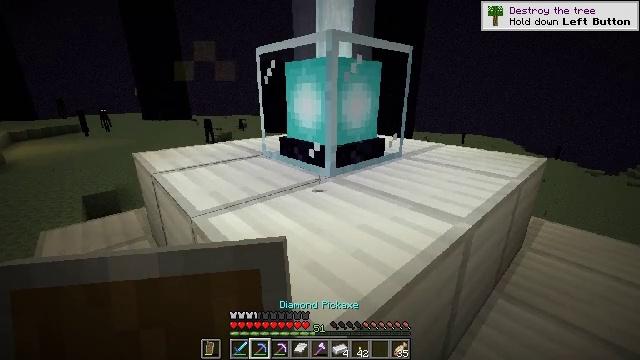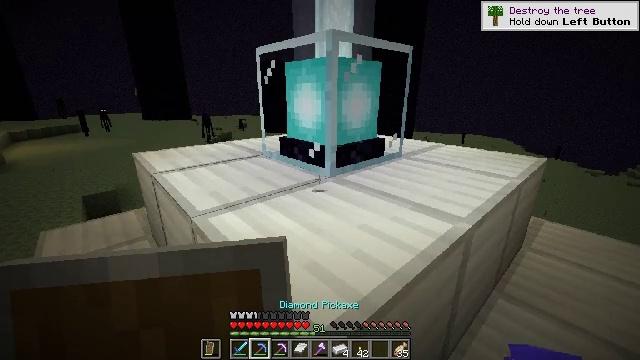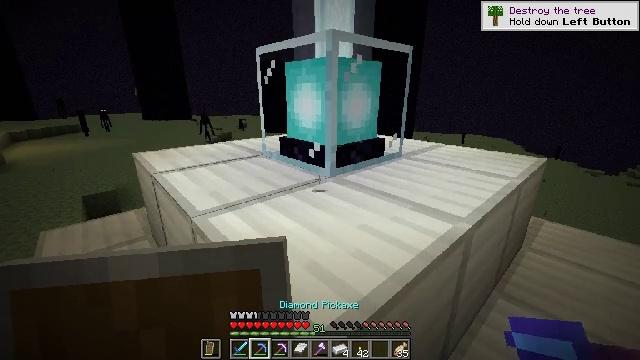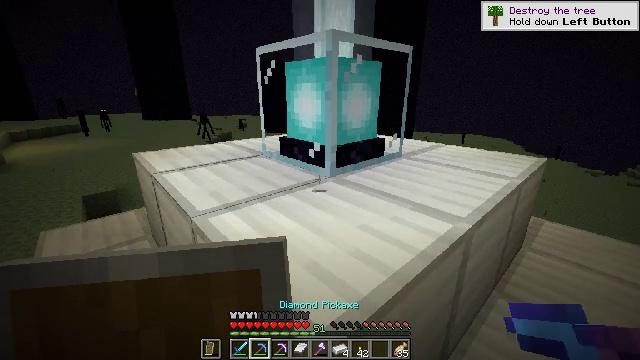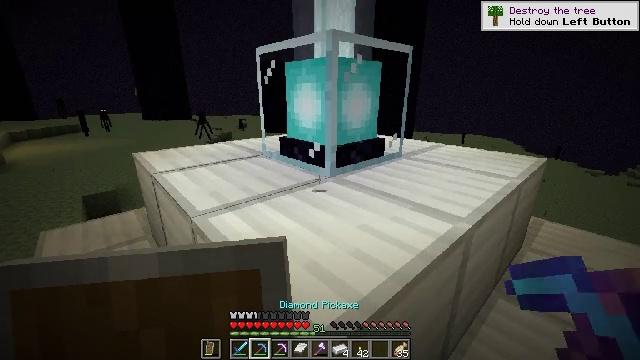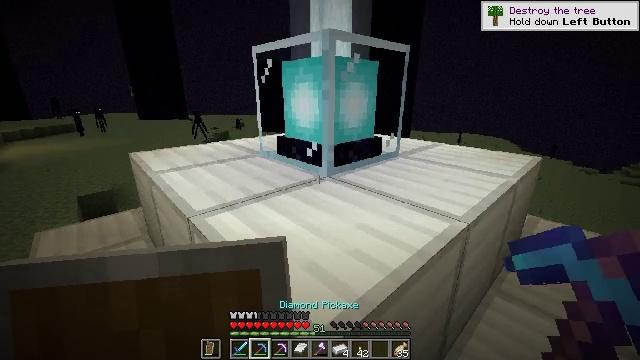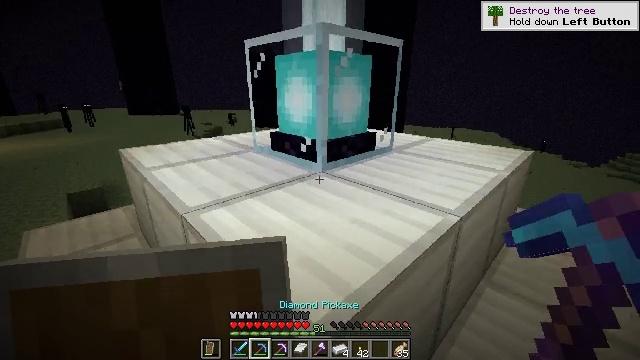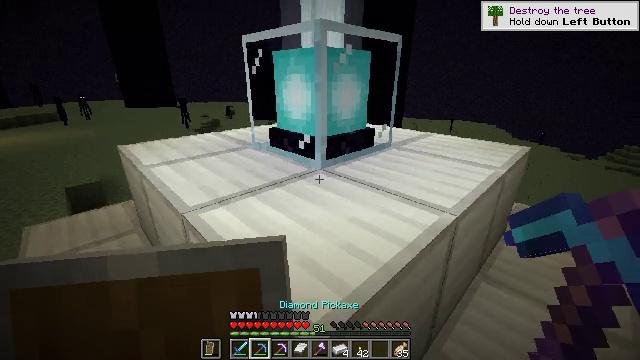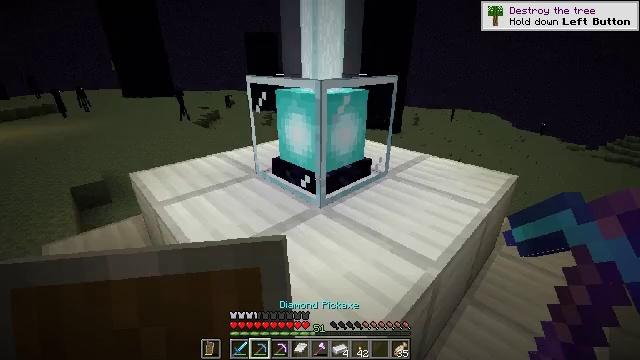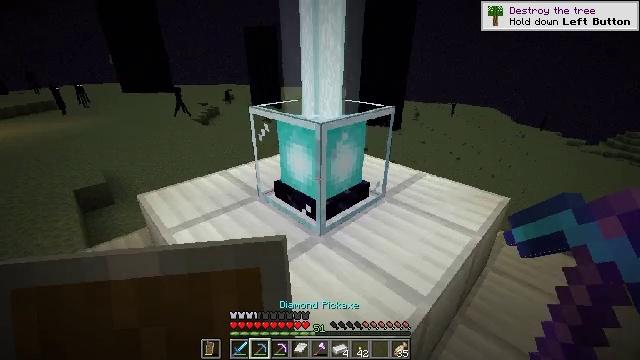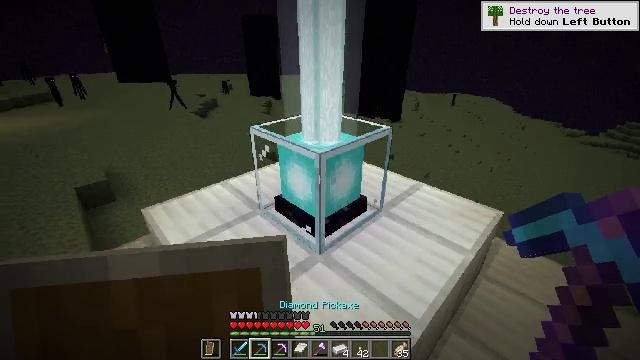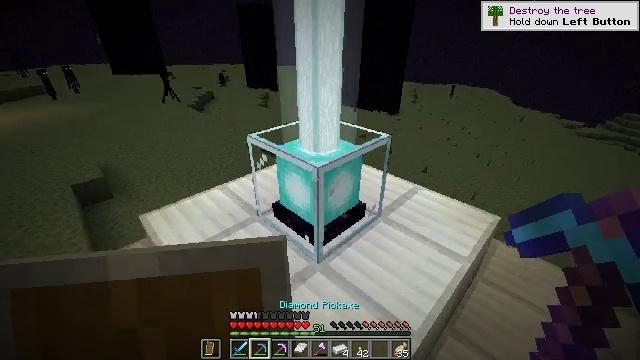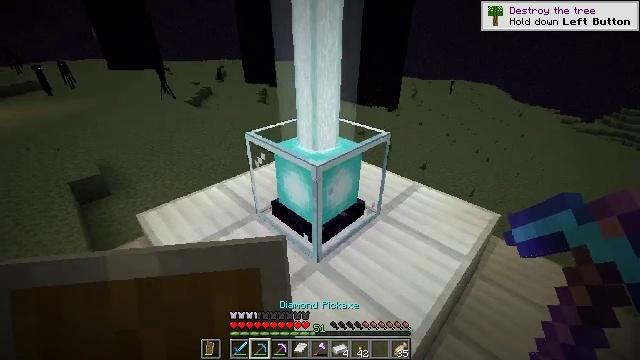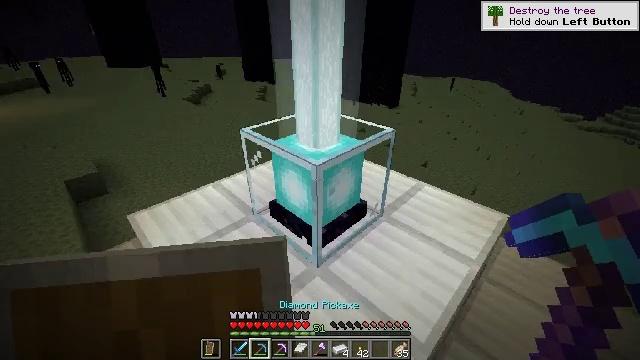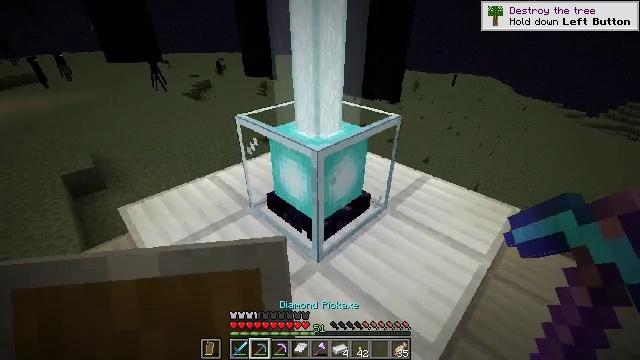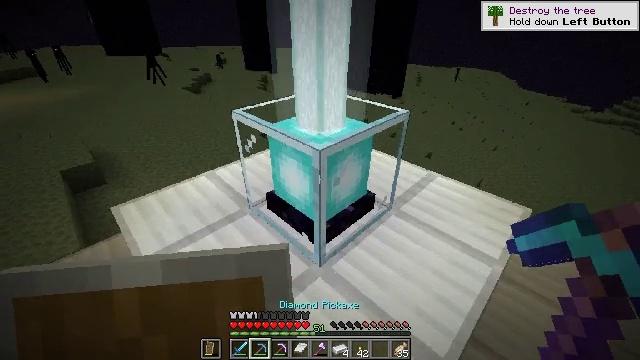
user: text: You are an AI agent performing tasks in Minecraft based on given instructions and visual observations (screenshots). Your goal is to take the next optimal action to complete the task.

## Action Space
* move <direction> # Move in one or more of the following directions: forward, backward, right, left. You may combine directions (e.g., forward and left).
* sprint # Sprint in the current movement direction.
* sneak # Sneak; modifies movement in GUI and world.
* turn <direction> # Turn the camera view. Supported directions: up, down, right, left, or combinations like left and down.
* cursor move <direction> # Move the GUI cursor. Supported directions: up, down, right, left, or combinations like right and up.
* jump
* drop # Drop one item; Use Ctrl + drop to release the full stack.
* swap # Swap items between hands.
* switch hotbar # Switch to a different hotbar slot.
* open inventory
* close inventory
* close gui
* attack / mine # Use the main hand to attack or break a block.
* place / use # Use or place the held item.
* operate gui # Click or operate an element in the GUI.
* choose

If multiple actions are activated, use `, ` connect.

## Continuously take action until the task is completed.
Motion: motion action
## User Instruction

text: Retrieve the beacon by mining.
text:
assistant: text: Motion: no_op
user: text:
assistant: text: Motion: no_op
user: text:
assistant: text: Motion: no_op
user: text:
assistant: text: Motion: no_op
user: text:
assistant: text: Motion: no_op
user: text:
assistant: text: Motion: turn right and down
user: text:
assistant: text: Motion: turn down, jump
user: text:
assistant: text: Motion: move forward, turn down, jump
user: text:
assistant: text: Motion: move forward, turn down, jump
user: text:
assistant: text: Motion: move forward, turn down, jump
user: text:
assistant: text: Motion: move forward, turn down, jump
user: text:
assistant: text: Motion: move forward, jump
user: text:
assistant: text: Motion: move forward
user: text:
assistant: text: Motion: move forward
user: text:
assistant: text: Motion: move forward, turn down
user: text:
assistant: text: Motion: no_op
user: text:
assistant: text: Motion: no_op
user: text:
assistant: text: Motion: no_op
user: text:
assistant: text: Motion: no_op
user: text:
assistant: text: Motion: no_op
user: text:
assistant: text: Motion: no_op
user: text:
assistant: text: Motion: no_op
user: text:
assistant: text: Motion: turn down
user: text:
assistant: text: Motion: no_op
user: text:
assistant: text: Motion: no_op
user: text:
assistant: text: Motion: no_op
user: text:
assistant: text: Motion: no_op
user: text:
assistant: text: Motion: no_op
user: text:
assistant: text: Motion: turn down
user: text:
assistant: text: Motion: turn down